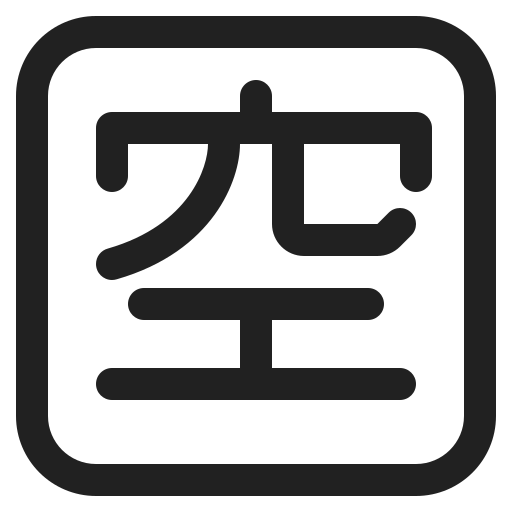
japanese vacancy button high contrast